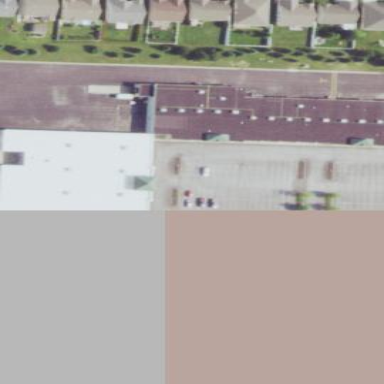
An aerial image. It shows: Retail building.